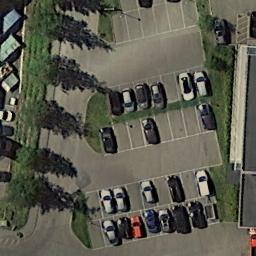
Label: parking_lot